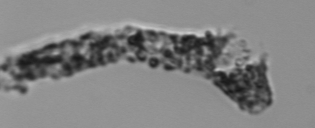
Label: fecal_pellet